Question: Sorry if my post is duplicate but i can't solution for my problem from another topic so I create this topic. Hope anyone help me. I'm using Hibernate, JSF and Glassfish.
Table Relationship

Here is my full code
'''
public class customerBean implements Serializable {
private CustomerProfile selectedCustomer = new CustomerProfile();
private List<CustomerProfile> customer;
/** Creates a new instance of customerBean */
public customerBean() {
}
public List<CustomerProfile> getCustomer() {
customerDao cust_dao = new customerDao();
customer = cust_dao.findAll();
return customer;
}
public CustomerProfile getSelectedCustomer() {
return selectedCustomer;
}
public void setSelectedCustomer(CustomerProfile selectedCustomer) {
this.selectedCustomer = selectedCustomer;
}
public void btnUpdate(){
customerDao cust_create = new customerDao();
String msg;
if(cust_create.updateCustomer(selectedCustomer)){
msg = "Updated Successfully!";
}else{
msg = "Error. Please check again!";
}
FacesMessage massage = new FacesMessage(FacesMessage.SEVERITY_INFO, msg, null);
FacesContext.getCurrentInstance().addMessage(null, massage);
}
}
'''
'''
public class customerDao {
public List<CustomerProfile> findAll(){
List<CustomerProfile> list_cust = null;
Session session = HibernateUtil.getSessionFactory().getCurrentSession();
String sql = "FROM CustomerProfile";
try{
session.beginTransaction();
list_cust = session.createQuery(sql).list();
session.beginTransaction().commit();
}catch(Exception e){
session.beginTransaction().rollback();
}
return list_cust;
}
public boolean updateCustomer(CustomerProfile customer){
boolean flag;
Session session = HibernateUtil.getSessionFactory().getCurrentSession();
try{
session.beginTransaction();
CustomerProfile cust_info = (CustomerProfile) session.load(CustomerProfile.class, customer.getProfile());
cust_info.setFullname(customer.getFullname());
cust_info.setEmail(customer.getEmail());
cust_info.setPhone(customer.getPhone());
session.merge(customer);
session.beginTransaction().commit();
flag = true;
}catch(Exception e){
flag = false;
e.printStackTrace();
session.beginTransaction().rollback();
}
return flag;
}
}
'''
'''
<p:growl id="msgs" showDetail="true" />
<h:form id="formData">
<p:dataTable id="customers" var="customer_profile" value="#{customerBean.customer}" paginator="true" paginatorPosition="bottom" rows="10"
paginatorTemplate="{PreviousPageLink} {PageLinks} {NextPageLink} {RowsPerPageDropdown}"
rowsPerPageTemplate="5,10,15">
<p:column headerText="Customer ID">
<h:outputText value="#{customer_profile.customer.customId}" />
</p:column>
<p:column headerText="Full Name">
<h:outputText value="#{customer_profile.fullname}" />
</p:column>
<p:column headerText="Phone">
<h:outputText value="#{customer_profile.phone}" />
</p:column>
<p:column headerText="Email">
<h:outputText value="#{customer_profile.email}" />
</p:column>
<p:column headerText="Order">
<h:outputText value="#{customer_profile.quantityOrder}" />
</p:column>
<p:column headerText="Date Created">
<h:outputText value="#{customer_profile.dateCreated}" />
</p:column>
<p:column>
<p:commandButton id="btnUpdate" oncomplete="updateDialog.show()" icon="ui-icon-search" title="Update" update=":formUpdate">
<f:setPropertyActionListener value="#{customer_profile}" target="#{customerBean.selectedCustomer}" />
</p:commandButton>
</p:column>
</p:dataTable>
</h:form>
<!-- Start formUpdate -->
<h:form id="formUpdate">
<p:dialog header="Customer Details" widgetVar="updateDialog" resizable="false" id="updateDlg" showEffect="fade" hideEffect="explode">
<h:panelGrid id="display" columns="2" cellpadding="4" style="margin:0 auto;">
<h:outputText value="Profile ID: " />
<h:outputLabel value="#{customerBean.selectedCustomer.profile}" />
<h:outputLabel value="#{customerBean.selectedCustomer.customer.loginName}" />
<h:outputText value="Full Name: " />
<h:inputText value="#{customerBean.selectedCustomer.fullname}" />
<h:outputText value="Phone: " />
<h:inputText value="#{customerBean.selectedCustomer.phone}" />
<h:outputText value="Email: " />
<h:inputText value="#{customerBean.selectedCustomer.email}" />
<f:facet name="footer">
<p:separator />
<p:commandButton id="btnOK" immediate="true" oncomplete="updateDialog.hide()" action="#{customerBean.btnUpdate}" icon="ui-icon-search" title="Save" value="Save" update=":formData, :msgs" />
<p:commandButton id="btnCancel" oncomplete="updateDialog.hide()" icon="ui-icon-search" title="Cancel" value="Cancel" />
</f:facet>
</h:panelGrid>
</p:dialog>
</h:form>
<!-- End formUpdate -->
'''
I got this error:
> SEVERE: javax.el.ELException: /admin/customer_list.xhtml @68,106
value="#{customerBean.selectedCustomer.customer.loginName}":
org.hibernate.LazyInitializationException: could not initialize proxy
- no Session
'''
<hibernate-mapping>
<class catalog="catering" name="entities.Customer" schema="dbo" table="customer">
<id name="customId" type="int">
<column name="customID"/>
<generator class="assigned"/>
</id>
<property name="loginName" type="string">
<column name="loginName" not-null="true" unique="true"/>
</property>
<property name="password" type="string">
<column name="password"/>
</property>
<set inverse="true" name="customerProfiles">
<key>
<column name="customID"/>
</key>
<one-to-many class="entities.CustomerProfile"/>
</set>
<set inverse="true" name="orderses">
<key>
<column name="customID" not-null="true"/>
</key>
<one-to-many class="entities.Orders"/>
</set>
</class>
</hibernate-mapping>
'''
'''
public class Customer implements java.io.Serializable {
private int customId;
private Serializable loginName;
private Serializable password;
private Set customerProfiles = new HashSet(0);
private Set orderses = new HashSet(0);
public Customer() {
}
public Customer(int customId, Serializable loginName) {
this.customId = customId;
this.loginName = loginName;
}
public Customer(int customId, Serializable loginName, Serializable password, Set customerProfiles, Set orderses) {
this.customId = customId;
this.loginName = loginName;
this.password = password;
this.customerProfiles = customerProfiles;
this.orderses = orderses;
}
public int getCustomId() {
return this.customId;
}
public void setCustomId(int customId) {
this.customId = customId;
}
public Serializable getLoginName() {
return this.loginName;
}
public void setLoginName(Serializable loginName) {
this.loginName = loginName;
}
public Serializable getPassword() {
return this.password;
}
public void setPassword(Serializable password) {
this.password = password;
}
public Set getCustomerProfiles() {
return this.customerProfiles;
}
public void setCustomerProfiles(Set customerProfiles) {
this.customerProfiles = customerProfiles;
}
public Set getOrderses() {
return this.orderses;
}
public void setOrderses(Set orderses) {
this.orderses = orderses;
}
}
'''
'''
<hibernate-mapping>
<class catalog="catering" name="entities.CustomerProfile" schema="dbo" table="customer_profile">
<id name="profile" type="int">
<column name="profile"/>
<generator class="assigned"/>
</id>
<many-to-one class="entities.Customer" fetch="select" name="customer">
<column name="customID"/>
</many-to-one>
<property name="gender" type="java.lang.Boolean">
<column name="gender"/>
</property>
<property name="fullname" type="string">
<column name="fullname" not-null="true"/>
</property>
<property name="phone" type="string">
<column length="15" name="phone" not-null="true"/>
</property>
<property name="email" type="string">
<column name="email"/>
</property>
<property name="quantityOrder" type="java.lang.Integer">
<column name="quantityOrder"/>
</property>
<property name="isVegetarian" type="java.lang.Boolean">
<column name="isVegetarian"/>
</property>
<property name="dateCreated" type="date">
<column name="dateCreated"/>
</property>
</class>
</hibernate-mapping>
'''
'''
public class CustomerProfile implements java.io.Serializable {
private int profile;
private Customer customer;
private Boolean gender;
private Serializable fullname;
private String phone;
private Serializable email;
private Integer quantityOrder;
private Boolean isVegetarian;
private Serializable dateCreated;
public CustomerProfile() {
}
public CustomerProfile(int profile, Serializable fullname, String phone) {
this.profile = profile;
this.fullname = fullname;
this.phone = phone;
}
public CustomerProfile(int profile, Customer customer, Boolean gender, Serializable fullname, String phone, Serializable email, Integer quantityOrder, Boolean isVegetarian, Serializable dateCreated) {
this.profile = profile;
this.customer = customer;
this.gender = gender;
this.fullname = fullname;
this.phone = phone;
this.email = email;
this.quantityOrder = quantityOrder;
this.isVegetarian = isVegetarian;
this.dateCreated = dateCreated;
}
public int getProfile() {
return this.profile;
}
public void setProfile(int profile) {
this.profile = profile;
}
public Customer getCustomer() {
return this.customer;
}
public void setCustomer(Customer customer) {
this.customer = customer;
}
public Boolean getGender() {
return this.gender;
}
public void setGender(Boolean gender) {
this.gender = gender;
}
public Serializable getFullname() {
return this.fullname;
}
public void setFullname(Serializable fullname) {
this.fullname = fullname;
}
public String getPhone() {
return this.phone;
}
public void setPhone(String phone) {
this.phone = phone;
}
public Serializable getEmail() {
return this.email;
}
public void setEmail(Serializable email) {
this.email = email;
}
public Integer getQuantityOrder() {
return this.quantityOrder;
}
public void setQuantityOrder(Integer quantityOrder) {
this.quantityOrder = quantityOrder;
}
public Boolean getIsVegetarian() {
return this.isVegetarian;
}
public void setIsVegetarian(Boolean isVegetarian) {
this.isVegetarian = isVegetarian;
}
public Serializable getDateCreated() {
return this.dateCreated;
}
public void setDateCreated(Serializable dateCreated) {
this.dateCreated = dateCreated;
}
}
'''
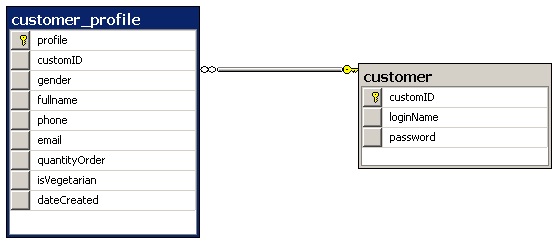
Answer: Hibernate uses proxy objects when you have relationships to other entities, this proxy helps to get the info from the DataBase only when it is needed so it mechanism is called a lazy initialization, and to get the info it needs the session object, the object customer in your list is not initialize so you need to do it, explicit so:
'''
public List<CustomerProfile> findAll(){
List<CustomerProfile> list_cust = null;
Session session = HibernateUtil.getSessionFactory().getCurrentSession();
String sql = "FROM CustomerProfile";
try{
session.beginTransaction();
list_cust = session.createQuery(sql).list();
for (CustomerProfile cp : list_cust) {
Hibernate.initialize(cp.getCustomer());
//or cp.getCustomer().getLoginName();
}
session.beginTransaction().commit();
}catch(Exception e){
session.beginTransaction().rollback();
}
return list_cust;
}
'''